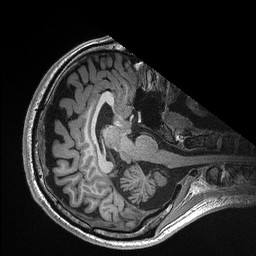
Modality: T1w
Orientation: axial
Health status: healthy
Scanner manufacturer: siemens
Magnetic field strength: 3 T
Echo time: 0.00298 s